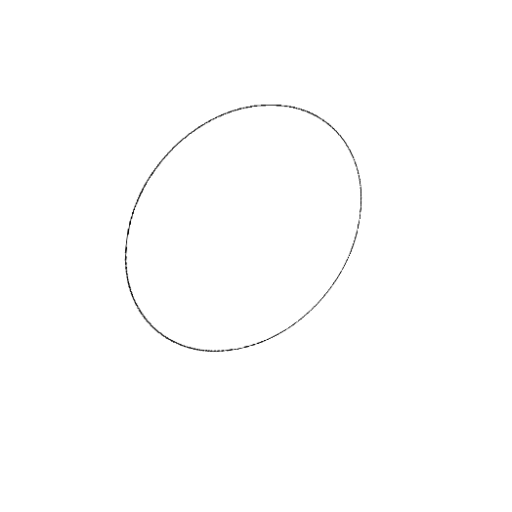
Crossing number: 0